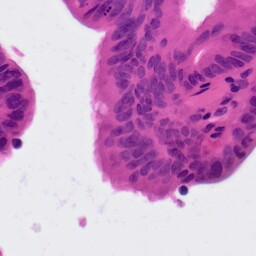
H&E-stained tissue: Colon